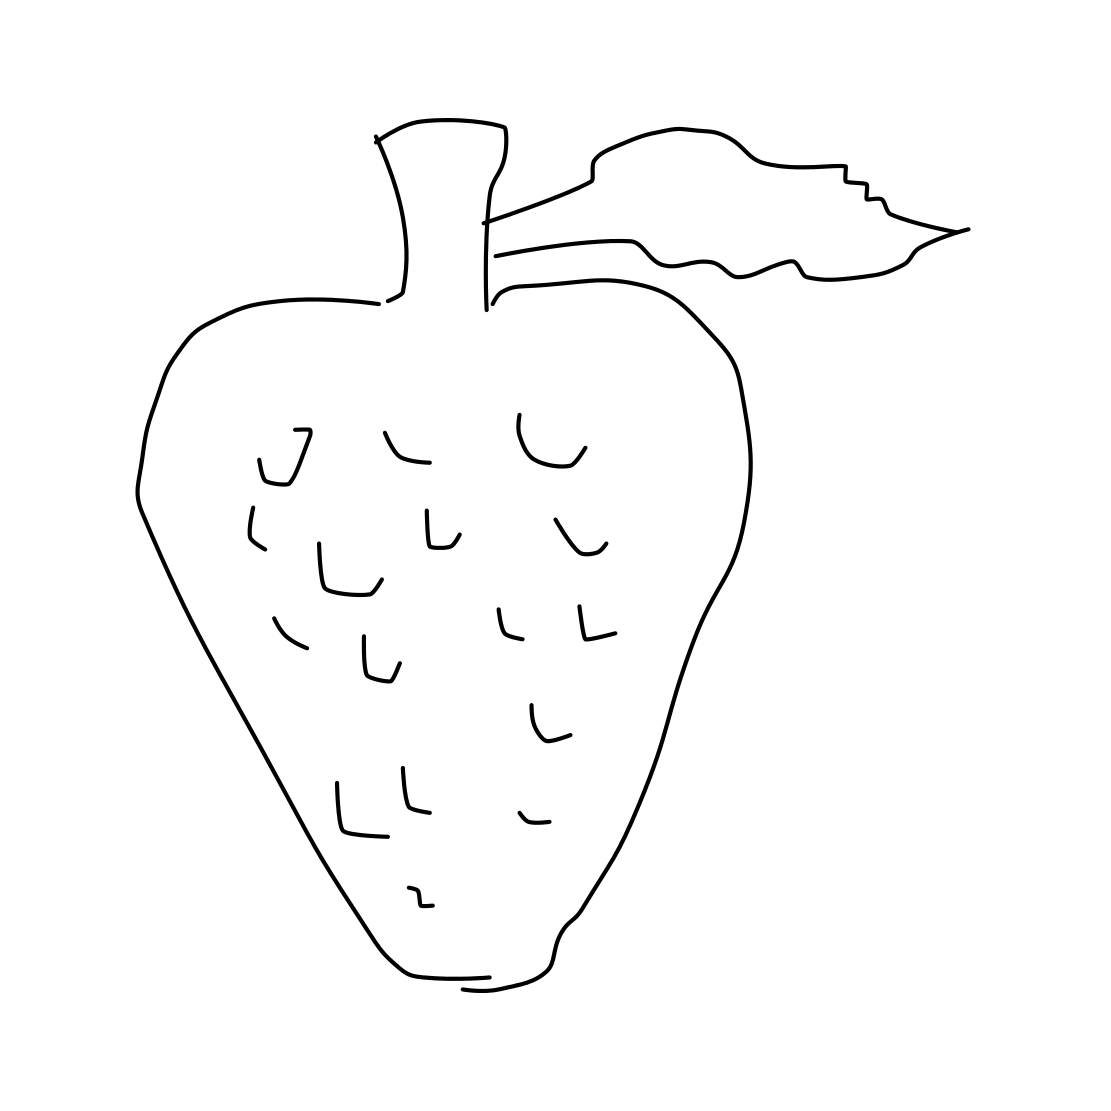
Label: strawberry